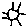
Label: sun